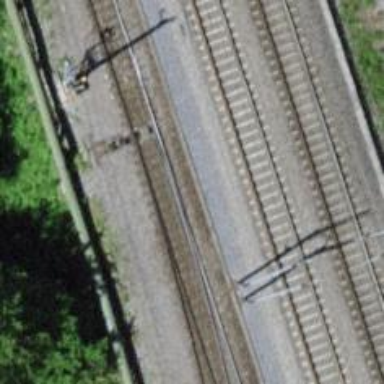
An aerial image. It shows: Railway switch.